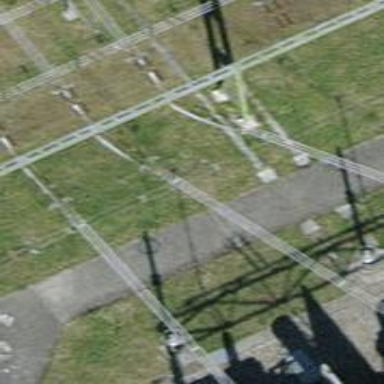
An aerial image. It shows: Insulator used in power systems.